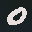
Label: 0